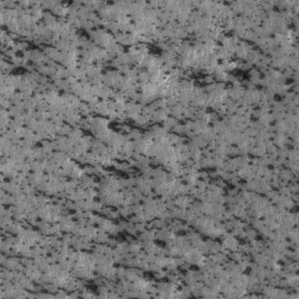
Label: frost